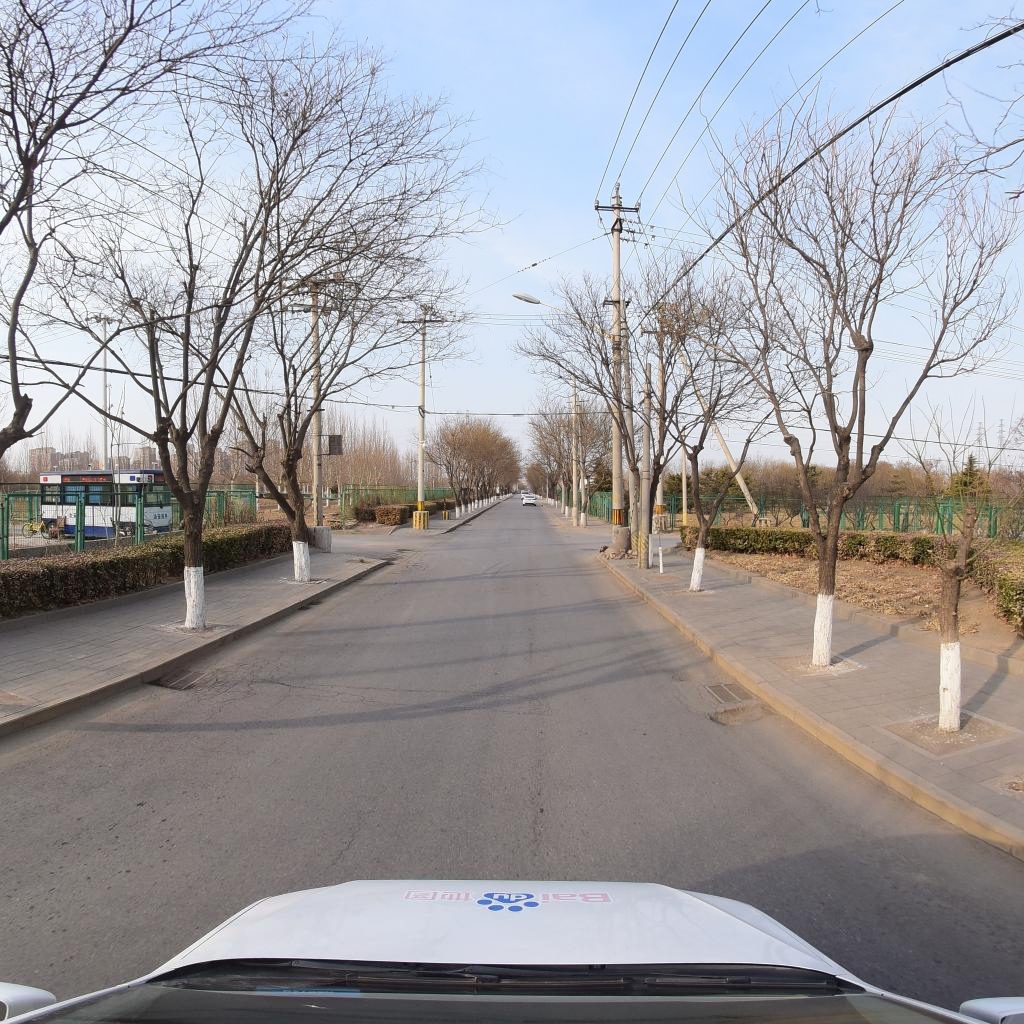
Region: Fengtai
Road damage annotations: alligator crack, pothole, longitudinal crack